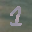
Label: 1